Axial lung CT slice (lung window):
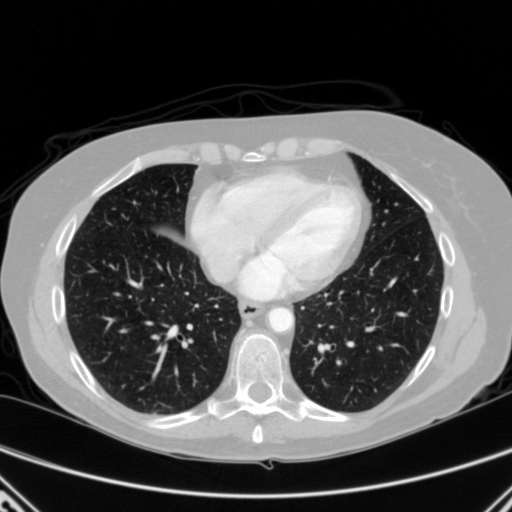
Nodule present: no